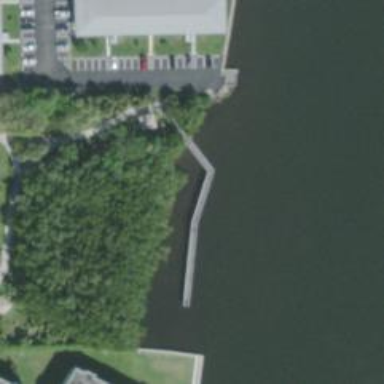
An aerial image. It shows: Footway road passing over pier bridge.